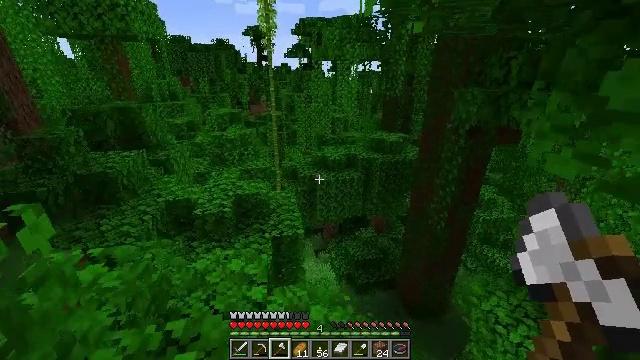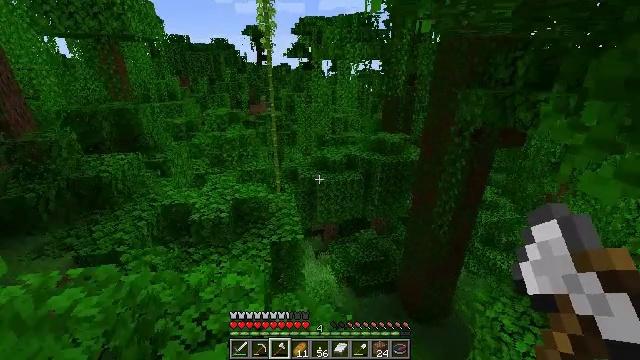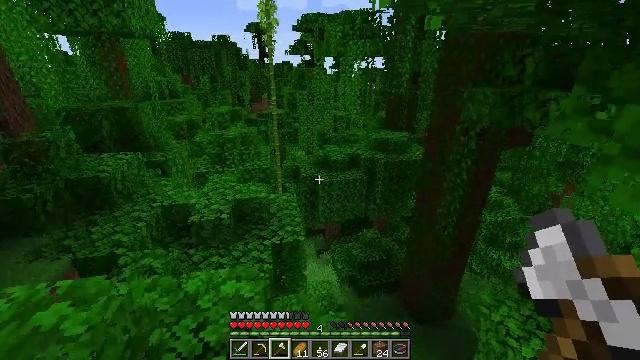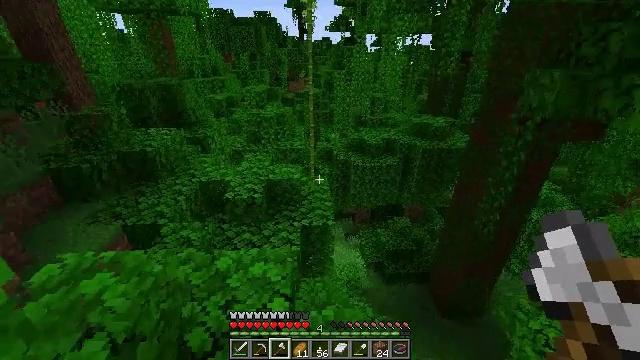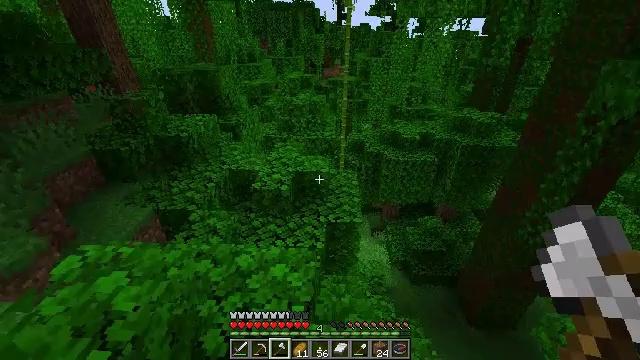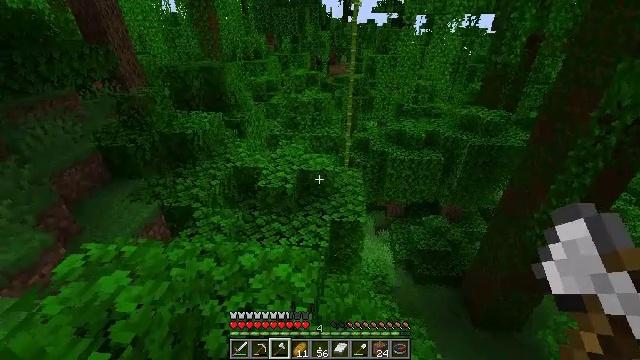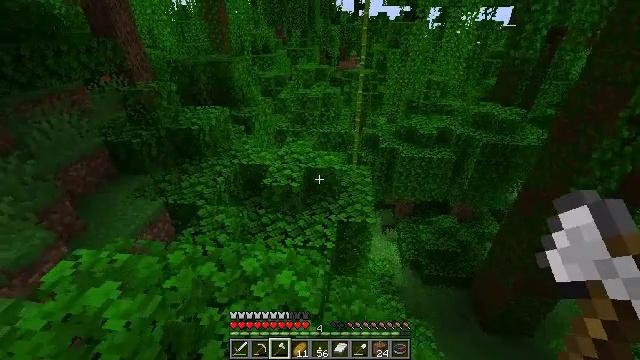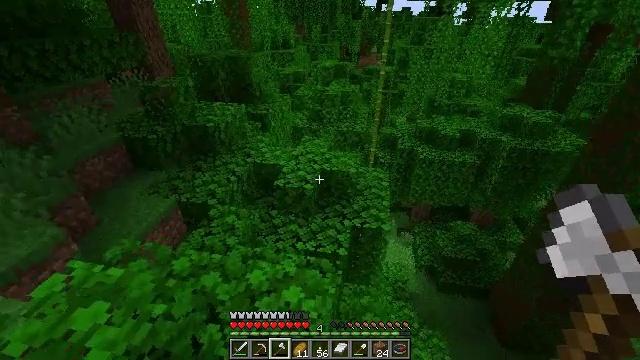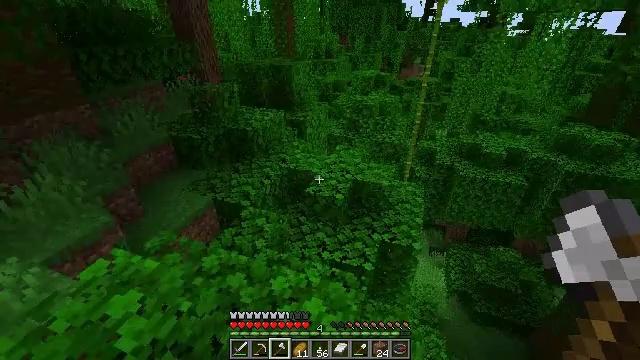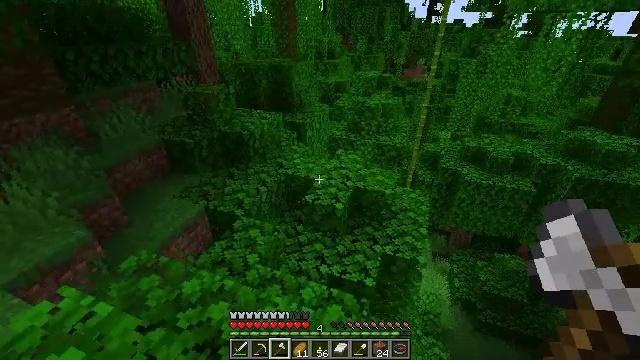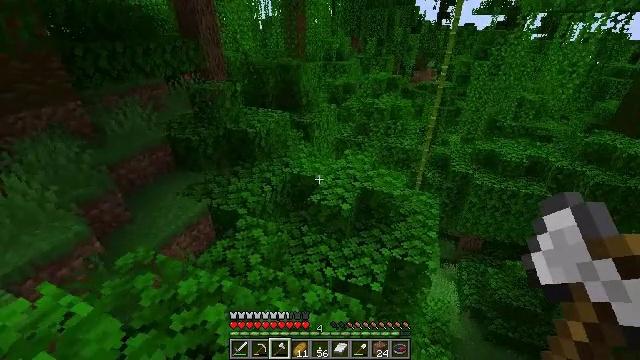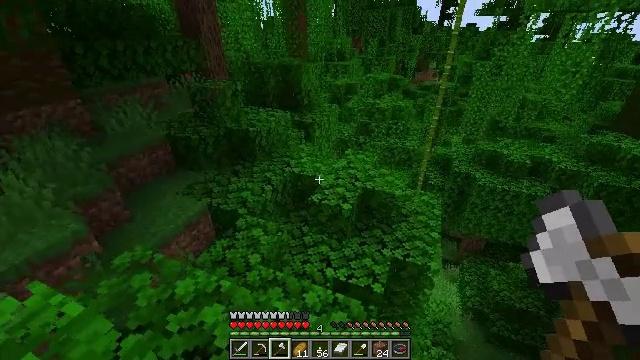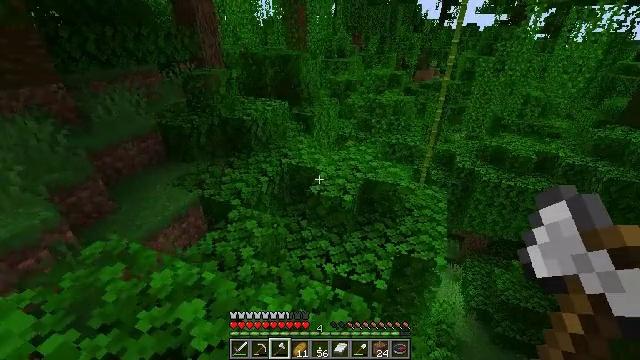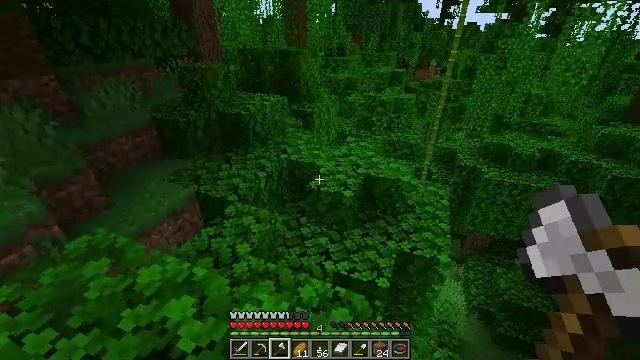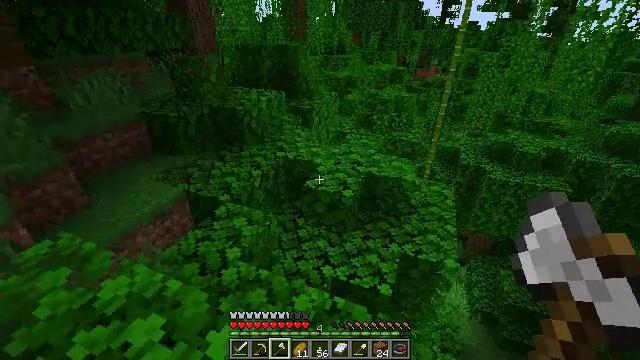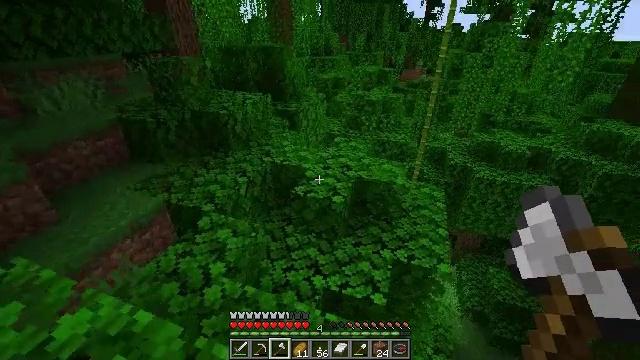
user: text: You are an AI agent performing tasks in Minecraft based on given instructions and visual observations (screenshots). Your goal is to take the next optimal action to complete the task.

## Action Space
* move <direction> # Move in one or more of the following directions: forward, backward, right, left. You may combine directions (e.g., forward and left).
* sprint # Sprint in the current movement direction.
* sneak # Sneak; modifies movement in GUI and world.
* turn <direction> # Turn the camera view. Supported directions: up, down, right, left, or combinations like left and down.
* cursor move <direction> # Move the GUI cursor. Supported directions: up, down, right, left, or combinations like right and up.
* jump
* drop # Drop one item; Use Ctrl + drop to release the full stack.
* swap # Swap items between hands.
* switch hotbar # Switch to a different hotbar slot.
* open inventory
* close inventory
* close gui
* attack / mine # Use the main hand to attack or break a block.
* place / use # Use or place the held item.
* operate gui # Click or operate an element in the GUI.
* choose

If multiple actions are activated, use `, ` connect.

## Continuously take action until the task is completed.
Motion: motion action
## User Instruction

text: Collect bamboo for crafting.
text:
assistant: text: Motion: move forward
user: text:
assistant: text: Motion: move forward
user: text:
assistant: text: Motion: move forward, turn left and down
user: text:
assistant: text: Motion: move forward, turn left and down
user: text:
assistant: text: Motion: move forward, turn left
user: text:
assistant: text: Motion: move forward, turn left and down
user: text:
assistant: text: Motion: move forward, turn left
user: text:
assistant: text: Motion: move forward, turn left and up
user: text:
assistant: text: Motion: move forward
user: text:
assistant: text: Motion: move forward, turn left
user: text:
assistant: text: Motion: move forward
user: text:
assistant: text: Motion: move forward
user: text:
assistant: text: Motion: move forward
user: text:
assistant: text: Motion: move forward
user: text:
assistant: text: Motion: move forward, turn right
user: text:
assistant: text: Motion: move forward, turn right and up
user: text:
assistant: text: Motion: move forward, turn right
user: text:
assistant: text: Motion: move forward
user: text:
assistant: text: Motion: move forward, turn left and down
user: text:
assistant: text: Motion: move forward, turn left and down
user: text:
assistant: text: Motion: move forward, turn left
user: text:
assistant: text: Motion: move forward
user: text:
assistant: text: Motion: move forward
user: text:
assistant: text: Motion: move forward
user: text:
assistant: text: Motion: move forward
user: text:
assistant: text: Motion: move forward
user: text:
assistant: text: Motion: move forward
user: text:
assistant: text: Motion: move forward, jump
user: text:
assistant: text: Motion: move forward, turn right and up, jump
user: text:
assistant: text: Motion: move forward, turn right and up, jump